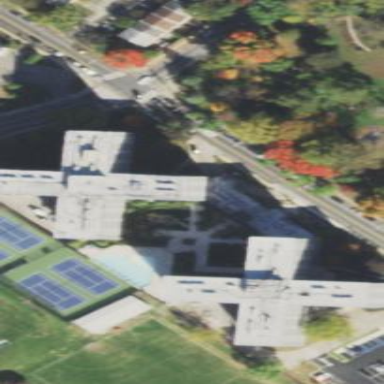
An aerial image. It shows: Part of building.